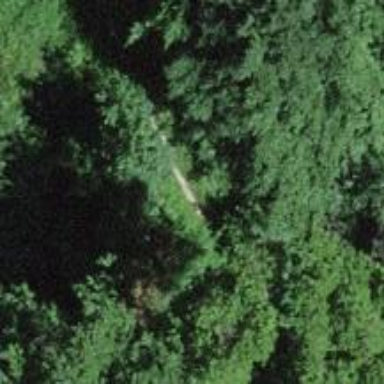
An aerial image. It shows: Unpaved path.